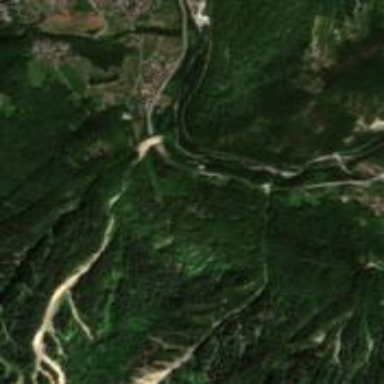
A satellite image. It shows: Picturesque valley in nature.